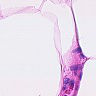
Metastatic tissue present: no